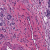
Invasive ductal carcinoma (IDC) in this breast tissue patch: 1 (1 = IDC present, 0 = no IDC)